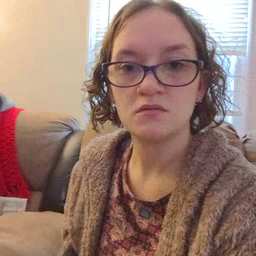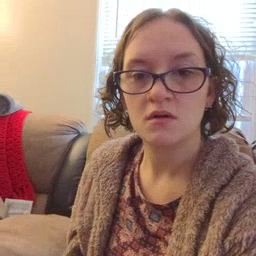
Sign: tree